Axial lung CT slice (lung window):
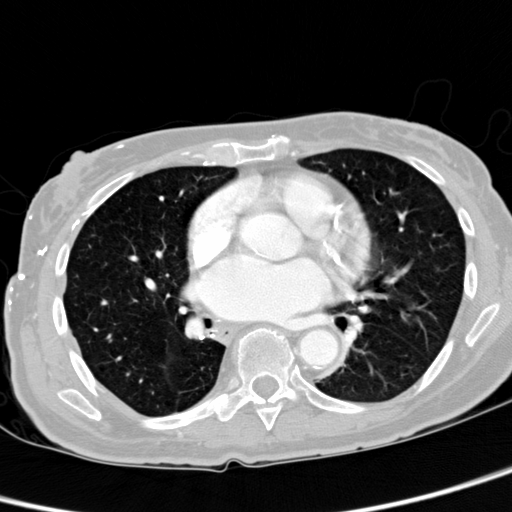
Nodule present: no